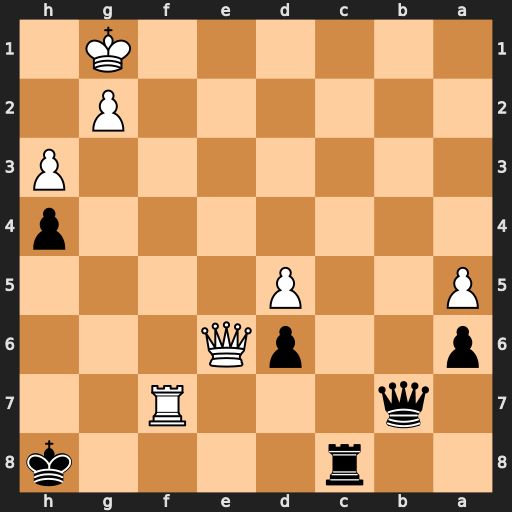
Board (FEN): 2r4k/1q3R2/p2pQ3/P2P4/7p/7P/6P1/6K1
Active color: b
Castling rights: -
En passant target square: -
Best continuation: Rc1+ Kh2 Qxf7 Qh6+ Kg8